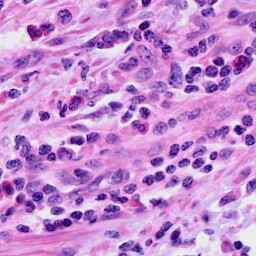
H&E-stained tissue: Cervix